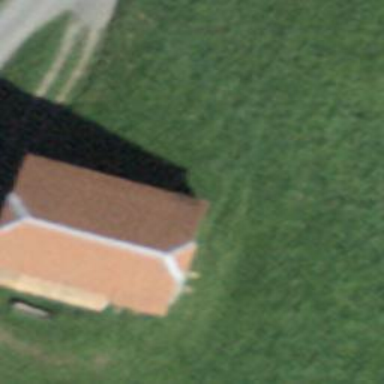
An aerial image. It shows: Barn.